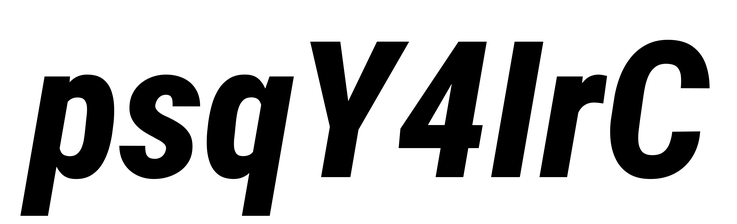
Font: Roboto-Italic_Condensed_ExtraBold_Italic